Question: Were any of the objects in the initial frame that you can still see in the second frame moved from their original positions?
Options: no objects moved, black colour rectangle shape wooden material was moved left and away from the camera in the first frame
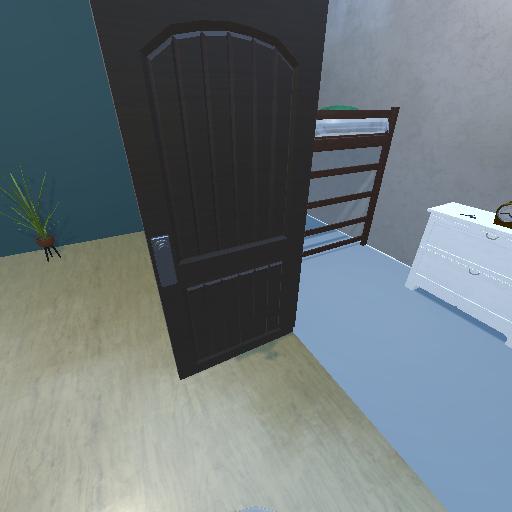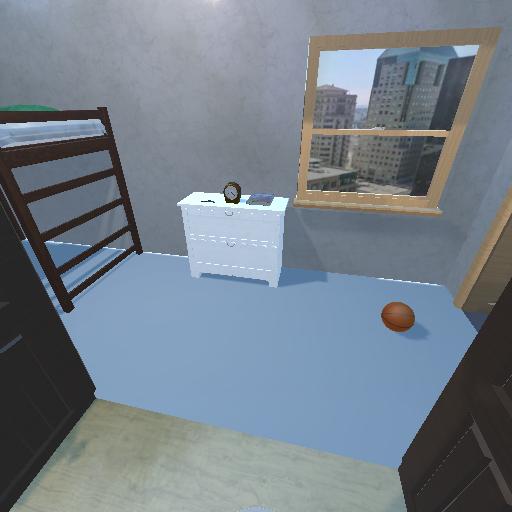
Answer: no objects moved